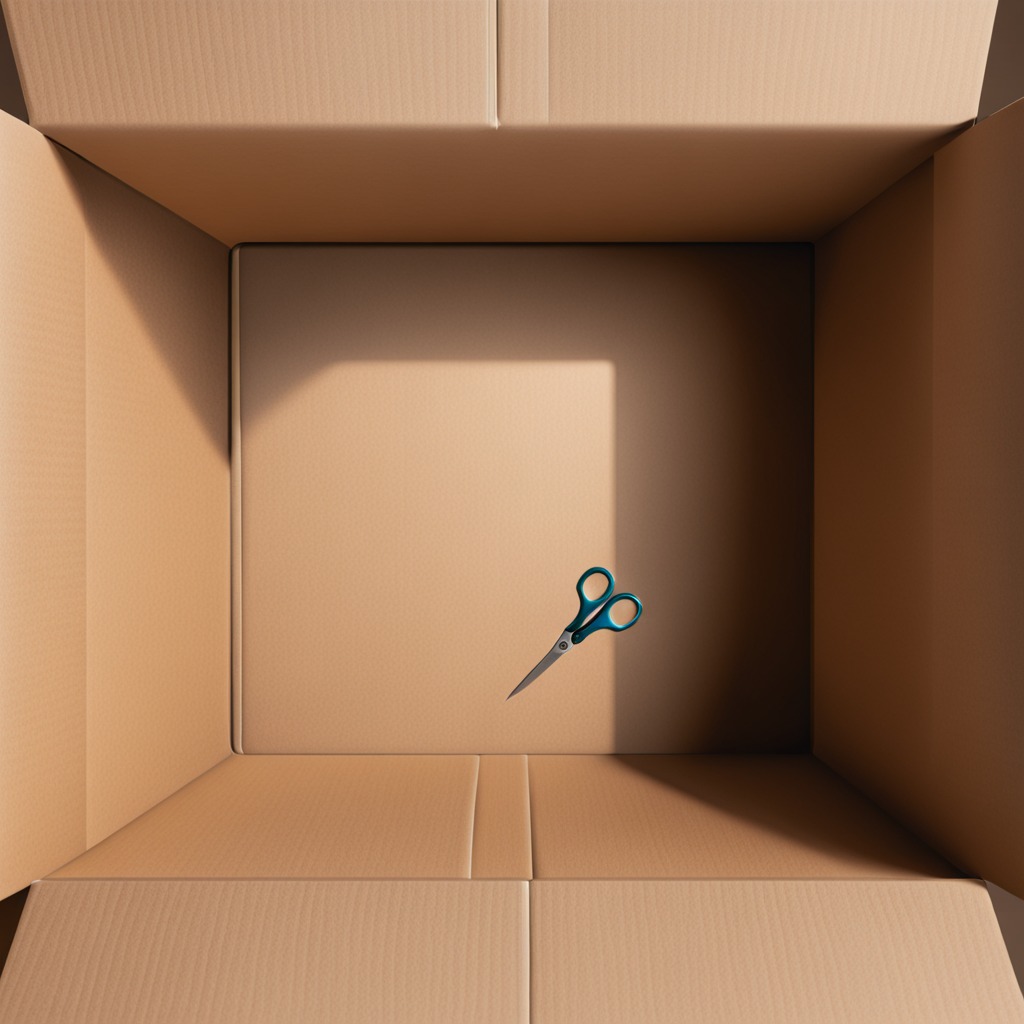
A scissor is lying on the cardboard box surface.